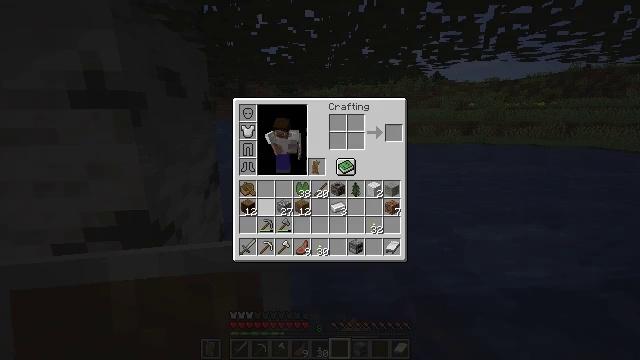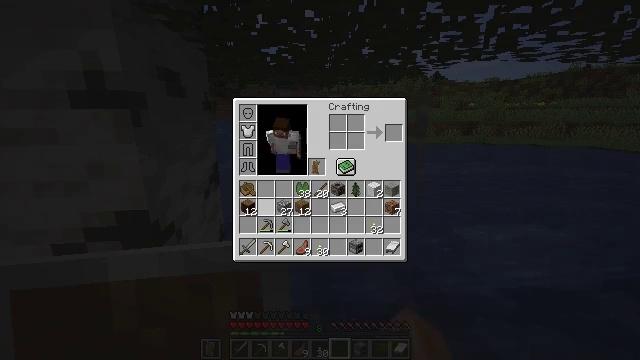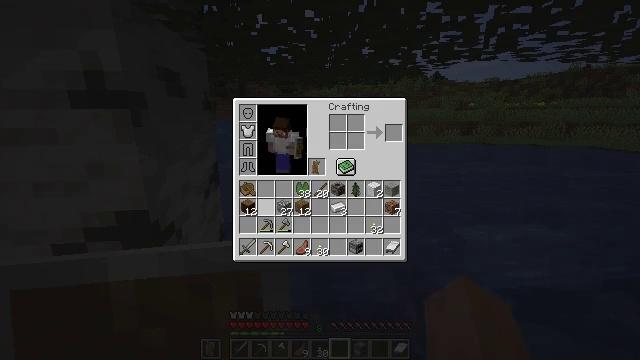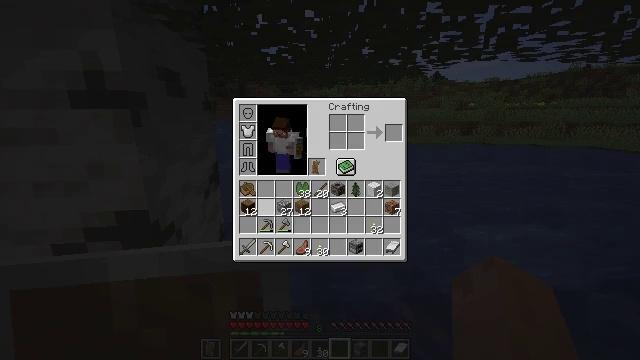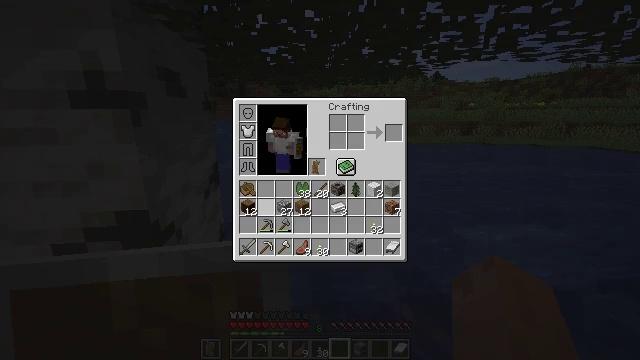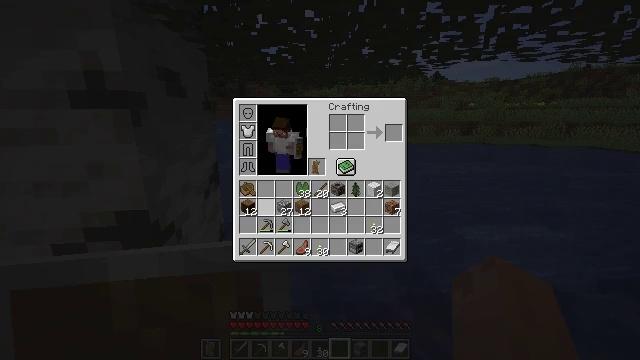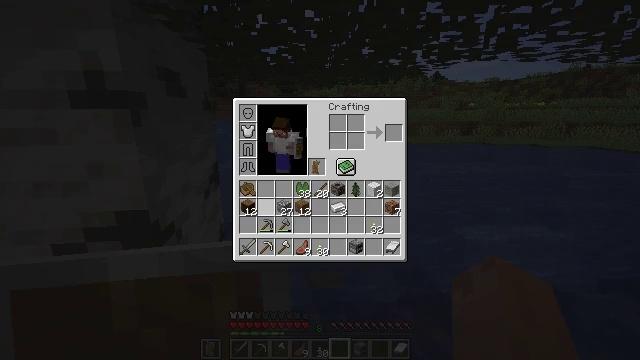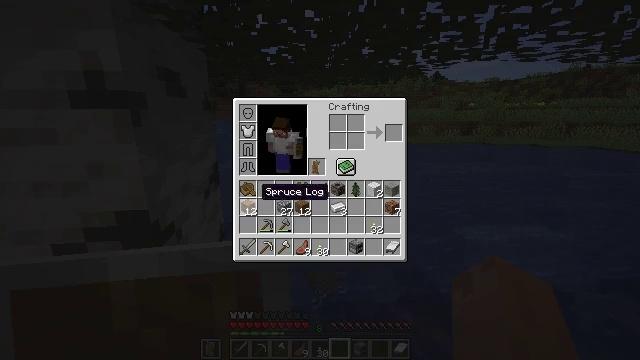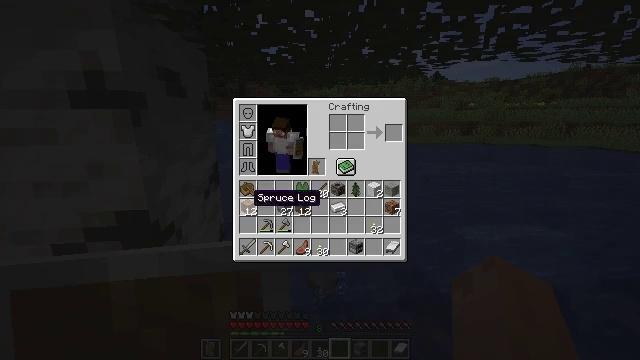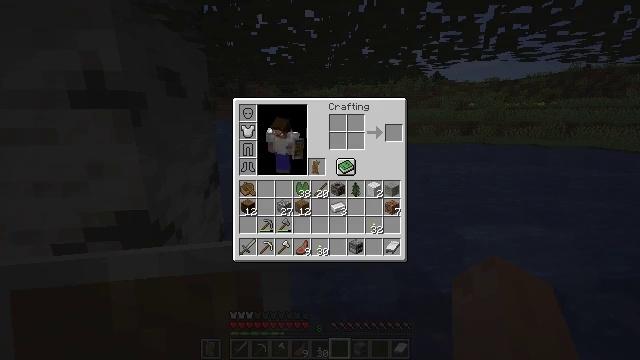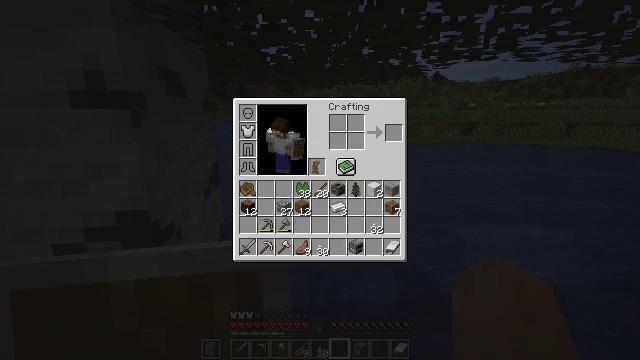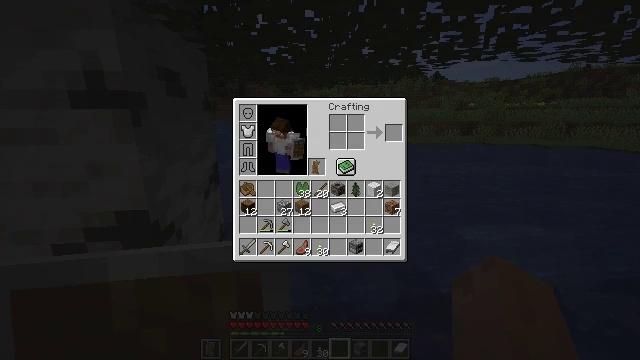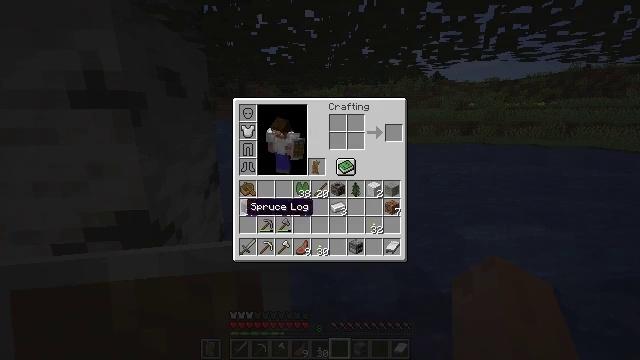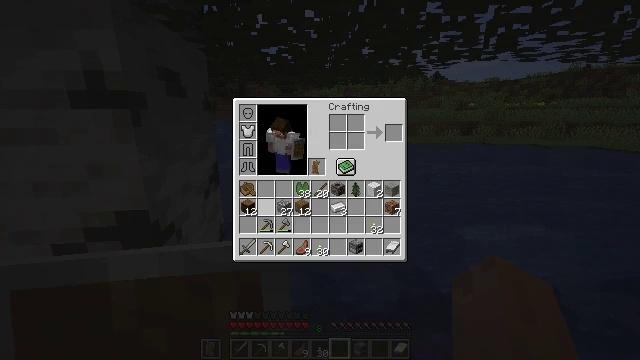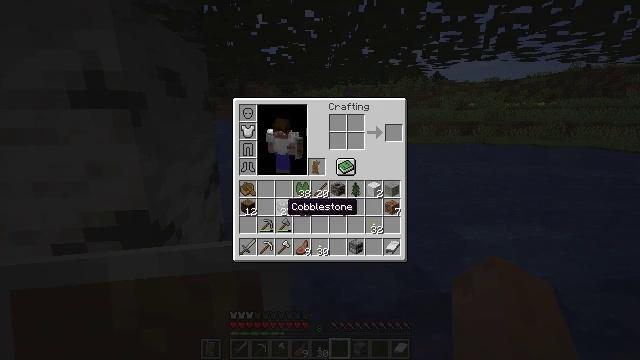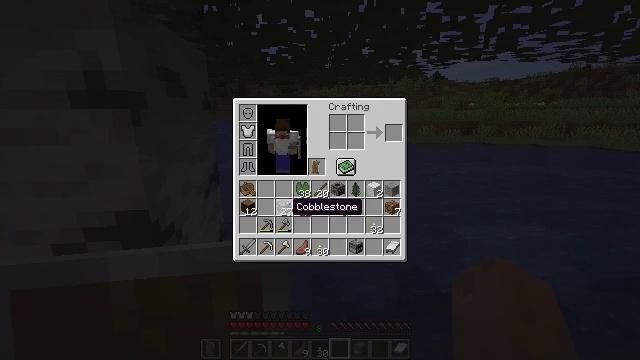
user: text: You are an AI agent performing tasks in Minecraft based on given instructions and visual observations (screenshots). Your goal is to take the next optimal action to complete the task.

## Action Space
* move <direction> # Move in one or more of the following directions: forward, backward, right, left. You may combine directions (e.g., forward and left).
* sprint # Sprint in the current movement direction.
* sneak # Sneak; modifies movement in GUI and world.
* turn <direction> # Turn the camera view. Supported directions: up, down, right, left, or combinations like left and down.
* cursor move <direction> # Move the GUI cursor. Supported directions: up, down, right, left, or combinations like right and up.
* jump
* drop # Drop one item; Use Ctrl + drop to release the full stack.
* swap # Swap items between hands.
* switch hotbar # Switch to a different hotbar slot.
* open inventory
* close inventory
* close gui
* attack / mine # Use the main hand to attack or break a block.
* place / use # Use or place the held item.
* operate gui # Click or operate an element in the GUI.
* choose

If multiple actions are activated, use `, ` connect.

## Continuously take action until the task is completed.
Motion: motion action
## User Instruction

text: Remove a stone axe from the inventory.
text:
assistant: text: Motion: sprint, open gui
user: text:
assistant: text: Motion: sprint
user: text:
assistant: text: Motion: sprint
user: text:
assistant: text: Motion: sprint
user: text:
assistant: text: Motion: sprint
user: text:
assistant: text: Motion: sprint
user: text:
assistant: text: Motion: sprint
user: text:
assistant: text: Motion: sprint, cursor move left
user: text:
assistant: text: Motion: sprint, cursor move left and down
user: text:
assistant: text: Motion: sprint
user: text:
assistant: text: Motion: sprint
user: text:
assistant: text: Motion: sprint
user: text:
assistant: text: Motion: sprint, cursor move right
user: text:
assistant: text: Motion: sprint, cursor move right
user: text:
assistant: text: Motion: sprint
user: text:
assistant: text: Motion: sprint
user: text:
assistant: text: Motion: sprint
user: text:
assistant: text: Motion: sprint
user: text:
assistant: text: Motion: sprint
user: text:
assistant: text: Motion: sprint
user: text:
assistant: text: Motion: sprint
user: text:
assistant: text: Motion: sprint
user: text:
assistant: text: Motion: sprint
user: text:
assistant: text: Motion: sprint
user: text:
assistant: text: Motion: sprint
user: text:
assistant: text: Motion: sprint
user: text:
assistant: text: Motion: sprint
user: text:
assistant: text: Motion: sprint
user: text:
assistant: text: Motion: sprint
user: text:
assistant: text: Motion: sprint